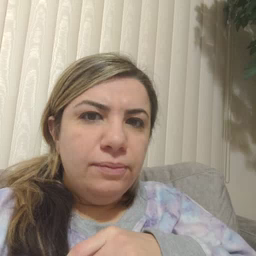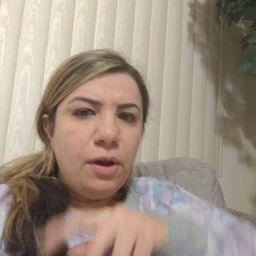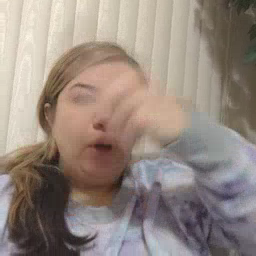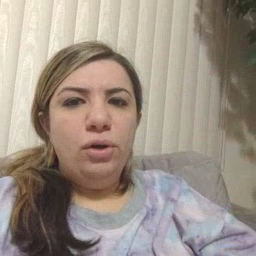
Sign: fall